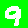
Digit: 9